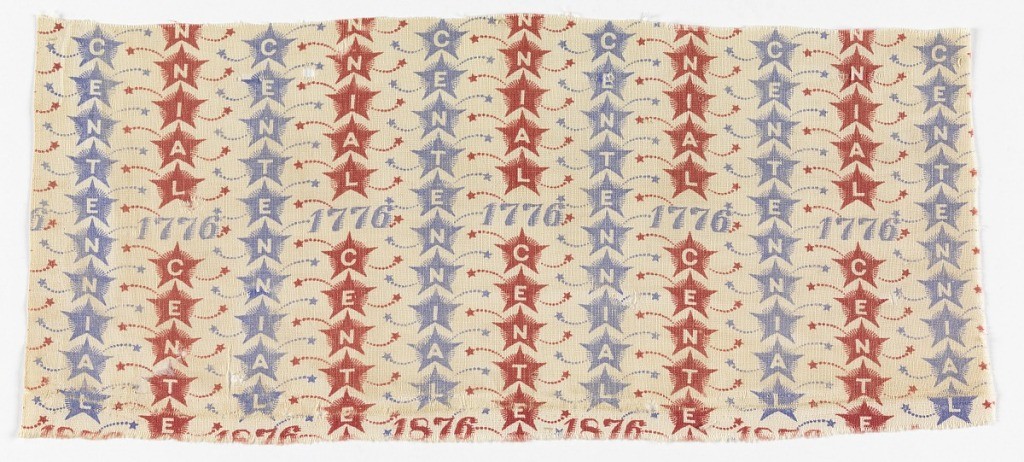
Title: Textile
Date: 1876
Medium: cotton Technique: printed on plain weave
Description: Fragment of a centennial print in a design of red and blue stars in vertical columns, each star holding in its center a letter, reserved in white, of the word: CENTENNIAL. Intersecting the stars are two horizontal rows: one with 1776, the other 1876.